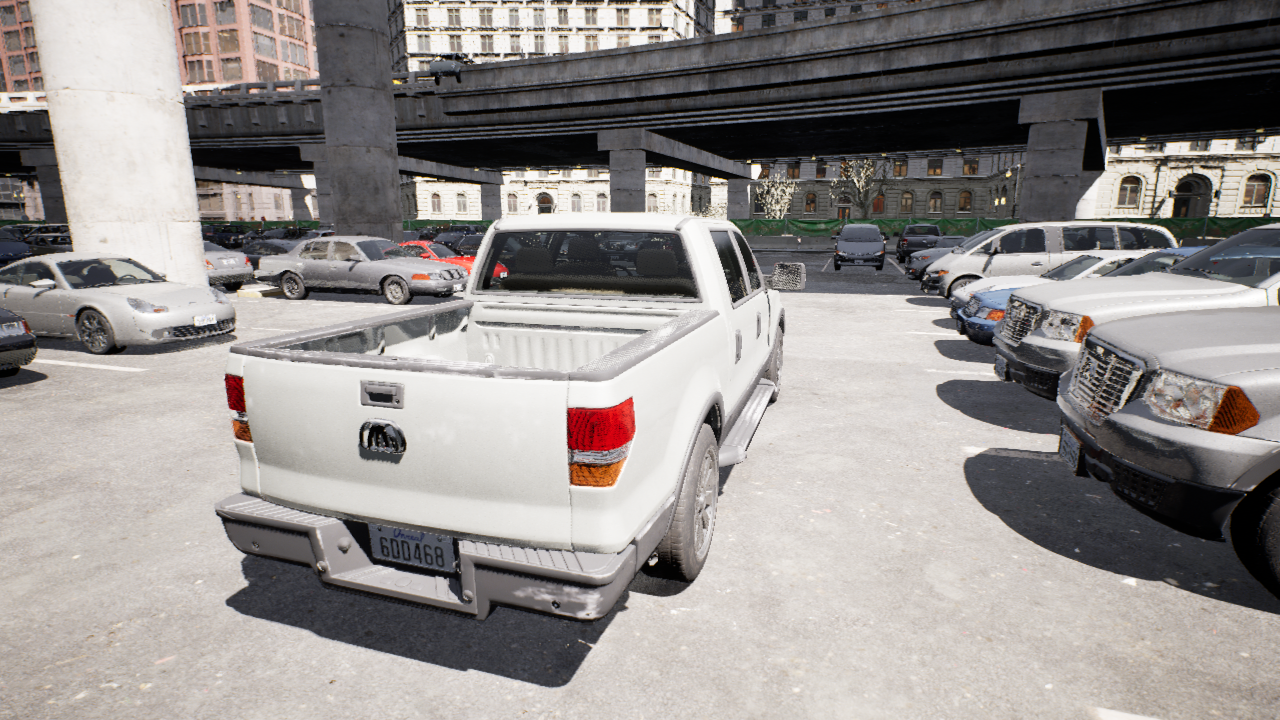
Venue: arterial
Lighting: clear day
Vehicle rig: pickup